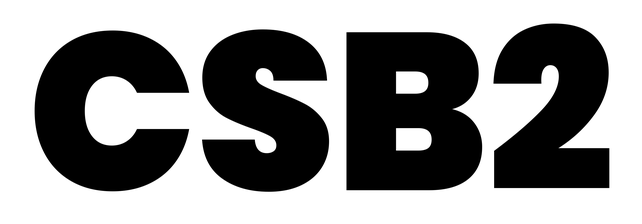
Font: Poppins-Black